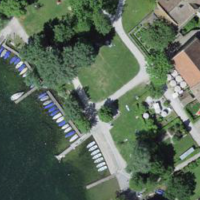
EUNIS habitat code: 53
Species observed at this site:
Chroicocephalus ridibundus
Asplenium ruta-muraria
Cydonia oblonga
Plantago major